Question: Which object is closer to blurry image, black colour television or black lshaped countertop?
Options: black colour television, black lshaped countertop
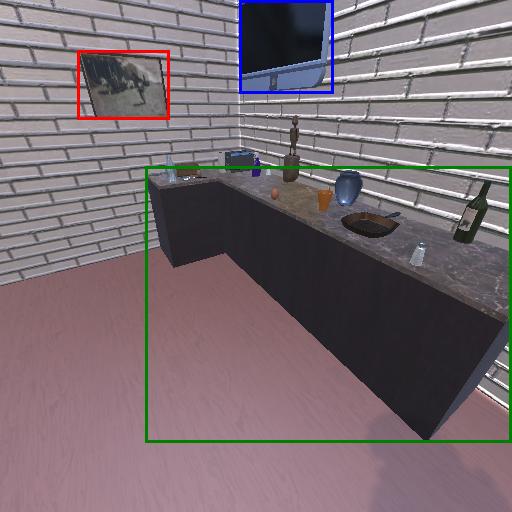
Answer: black colour television